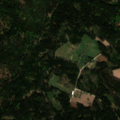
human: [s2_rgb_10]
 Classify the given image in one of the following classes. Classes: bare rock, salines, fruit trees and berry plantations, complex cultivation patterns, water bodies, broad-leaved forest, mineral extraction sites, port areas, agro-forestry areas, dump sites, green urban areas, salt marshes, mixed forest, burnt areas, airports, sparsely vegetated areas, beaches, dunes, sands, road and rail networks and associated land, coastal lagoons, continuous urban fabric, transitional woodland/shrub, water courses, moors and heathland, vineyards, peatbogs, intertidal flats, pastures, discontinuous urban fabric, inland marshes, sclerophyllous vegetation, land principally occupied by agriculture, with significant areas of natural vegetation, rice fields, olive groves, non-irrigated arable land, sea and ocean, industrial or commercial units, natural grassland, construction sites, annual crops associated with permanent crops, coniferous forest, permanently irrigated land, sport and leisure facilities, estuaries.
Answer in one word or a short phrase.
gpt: land principally occupied by agriculture, with significant areas of natural vegetation, coniferous forest